Question: I'm populating a layout from an XML. I don't really understand the tutorial so I can only get TextViews populated. How do I dynamically assign an image resource to the ImageView each list item has?
What I'm currently doing:
'''
ArrayList<HashMap<String, String>> menuItems = new ArrayList<HashMap<String, String>>();
XMLParser parser = new XMLParser();
String xml = parser.getXmlFromResource(getApplicationContext(),
R.raw.symbols);
Document doc = parser.getDomElement(xml); // getting DOM element
NodeList nl = doc.getElementsByTagName(KEY_SYMBOL);
// looping through all item nodes <item>
for (int i = 0; i < nl.getLength(); i++) {
// creating new HashMap
HashMap<String, String> map = new HashMap<String, String>();
Element e = (Element) nl.item(i);
// adding each child node to HashMap key => value
map.put(KEY_NAME, parser.getValue(e, KEY_NAME));
map.put(KEY_FILENAME, parser.getValue(e, KEY_FILENAME));
map.put(KEY_ABBR, parser.getValue(e, KEY_ABBR));
map.put(KEY_ELEMENT, parser.getValue(e, KEY_ELEMENT));
// adding HashList to ArrayList
menuItems.add(map);
}
// Adding menuItems to ListView
ListAdapter adapter = new SimpleAdapter(this, menuItems,
R.layout.symbol_list_item, new String[] { KEY_NAME,
KEY_FILENAME, KEY_ABBR, KEY_ELEMENT }, new int[] {
R.id.name, R.id.filename, R.id.abbr, R.id.element });
setListAdapter(adapter);
'''
And if it matters, I'm not simply setting a drawable for an ImageView. I'm using the custom SVGImageView from the androidSVG library. What I have working on a different activity for dynamically pulling the SVG file is this:
'''
symbolImageView = (SVGImageView) findViewById(R.id.symbolImage);
symbolImageView.setImageResource(this.getResources().getIdentifier(symbol.getFilename(), "raw", this.getPackageName()));
'''
And this is what it looks like currently with my placeholder ImageViews:

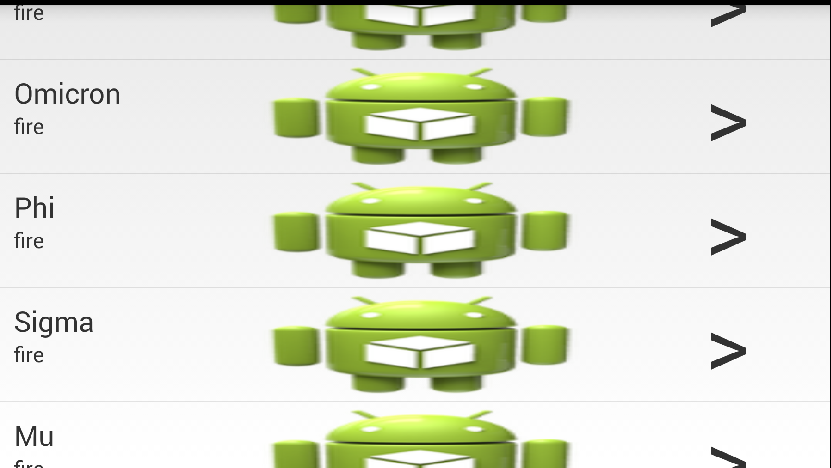
Answer: Just to have the answer up, your issue was in lacking an adapter that determined the view in the list and dynamically set that view's background. The Simple Adapter provided by Android doesn't really expand past the basics. It takes a list and represents it visually on the screen, there isn't a lot of flexibility with it. However, you can create a class that extends an Adapter, like BaseAdapter, and then expands on its basic functionality. This is mostly done in getView(). A basic layout is something like:
'''
public class ListAdapter extends BaseAdapter {
Context context;
int resource;
List<Item> items = new List<Item>();
public ListAdapter(Context context, int resource, List<Item> items) {
super(context, resource, items);
this.context = context;
this.resource = resource;
this.items = items;
}
@Override
public View getView(int position, View convertView, ViewGroup parent) {
if(convertView == null){
LayoutInflater inflater = (LayoutInflater) context.getSystemService(Context.LAYOUT_INFLATER_SERVICE);
convertView = inflater.inflate(resource, parent, false);
}
// Dynamically work with each view in the list
}
'''
A more complex example can be seen in this stack answer <URL>